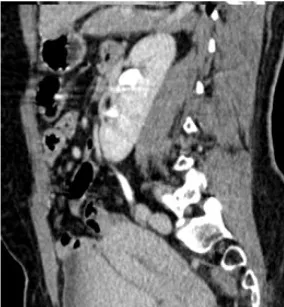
(A-D) Contrast enhanced CT sagittal images:Mass arising from the isthmus, posteriorly compressing the IVC with obliteration of intervening fat planes (arrow).
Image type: radiology (ct)